Question: http header : 'Connection: Keep-Alive'
After <URL> alot about this , I still can't understand how its working.
<URL> :
> A keepalive signal can
also be used to indicate to Internet infrastructure that the
connection should be preserved. Without a keepalive signal
intermediate NAT-enabled routers can drop the connection after
timeout.
I dont udnerstand :
a Server can have 1,000,000 cuncorrent connections .
John sends a request to the server.
Paul's compter is on the same lan near paul. paul also sends a request to the same server.
John's and paul organization is behind router.

How the hell the server knows how to keep connection alive for both paul john ?
Also , when john sends request the second time , it "doesnt open a new conneciton" , so how does keep-alive is applied here ?
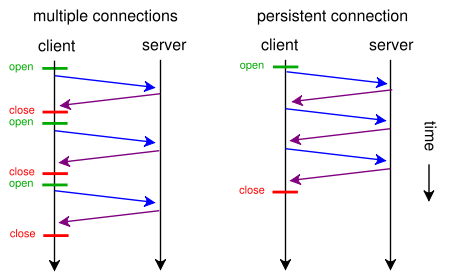
Answer: First of all, TCP/IP connection is not some thin wire that is temporarily connecting two computers. At the end of the day both TCP/IP and UDP are just a series of packets. It's the operating system that pretends you have a connection by putting the IP packets back together in correct order.
Now back to your question. Note that the problem is not really HTTP-specific, all of this works on TCP/IP layer. Say Paul has '192.168.0.100' and John has '192.168.0.101' internal IP addresses while NAT has public '1.2.3.4' address. When Paul connects to some server, his OS uses '192.168.0.100:54321' address (port is chosen randomly by OS). This request hits NAT which remembers that address and forwards request to external server. The external server '1.2.3.4:4321' (notice the different port) as the user is behind the NAT so internal IP is not visible.
When the external server (let it be web server) sends a reply, it sends it to '1.2.3.4:4321'. NAT, on the other hand, remembers that '4321' port should be forwarded to 192.168.0.100:54321' - and so it is.
Now imagine John sends request to the same server. This TCP/IP connection is routed through NAT which remember that request from '192.168.0.101:32123' was made. This request is then forwarded using public '1.2.3.4:4322' (notice different port). When response arrives, NAT checks the port if it is '4322', it routes to '192.168.0.101:32123' (John). Otherwise (on port '4321') Paul will get his reply.
Note: do not confuse <URL>.